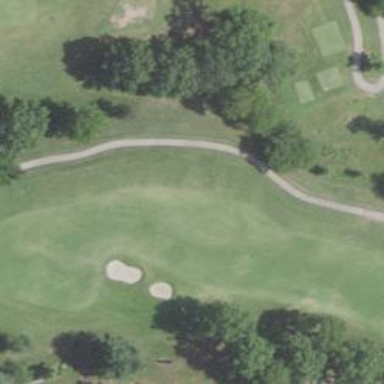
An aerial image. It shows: View of golf hole.